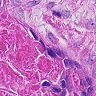
Metastatic tissue present: yes